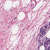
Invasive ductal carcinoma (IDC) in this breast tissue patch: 0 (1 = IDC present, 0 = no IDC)